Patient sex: F
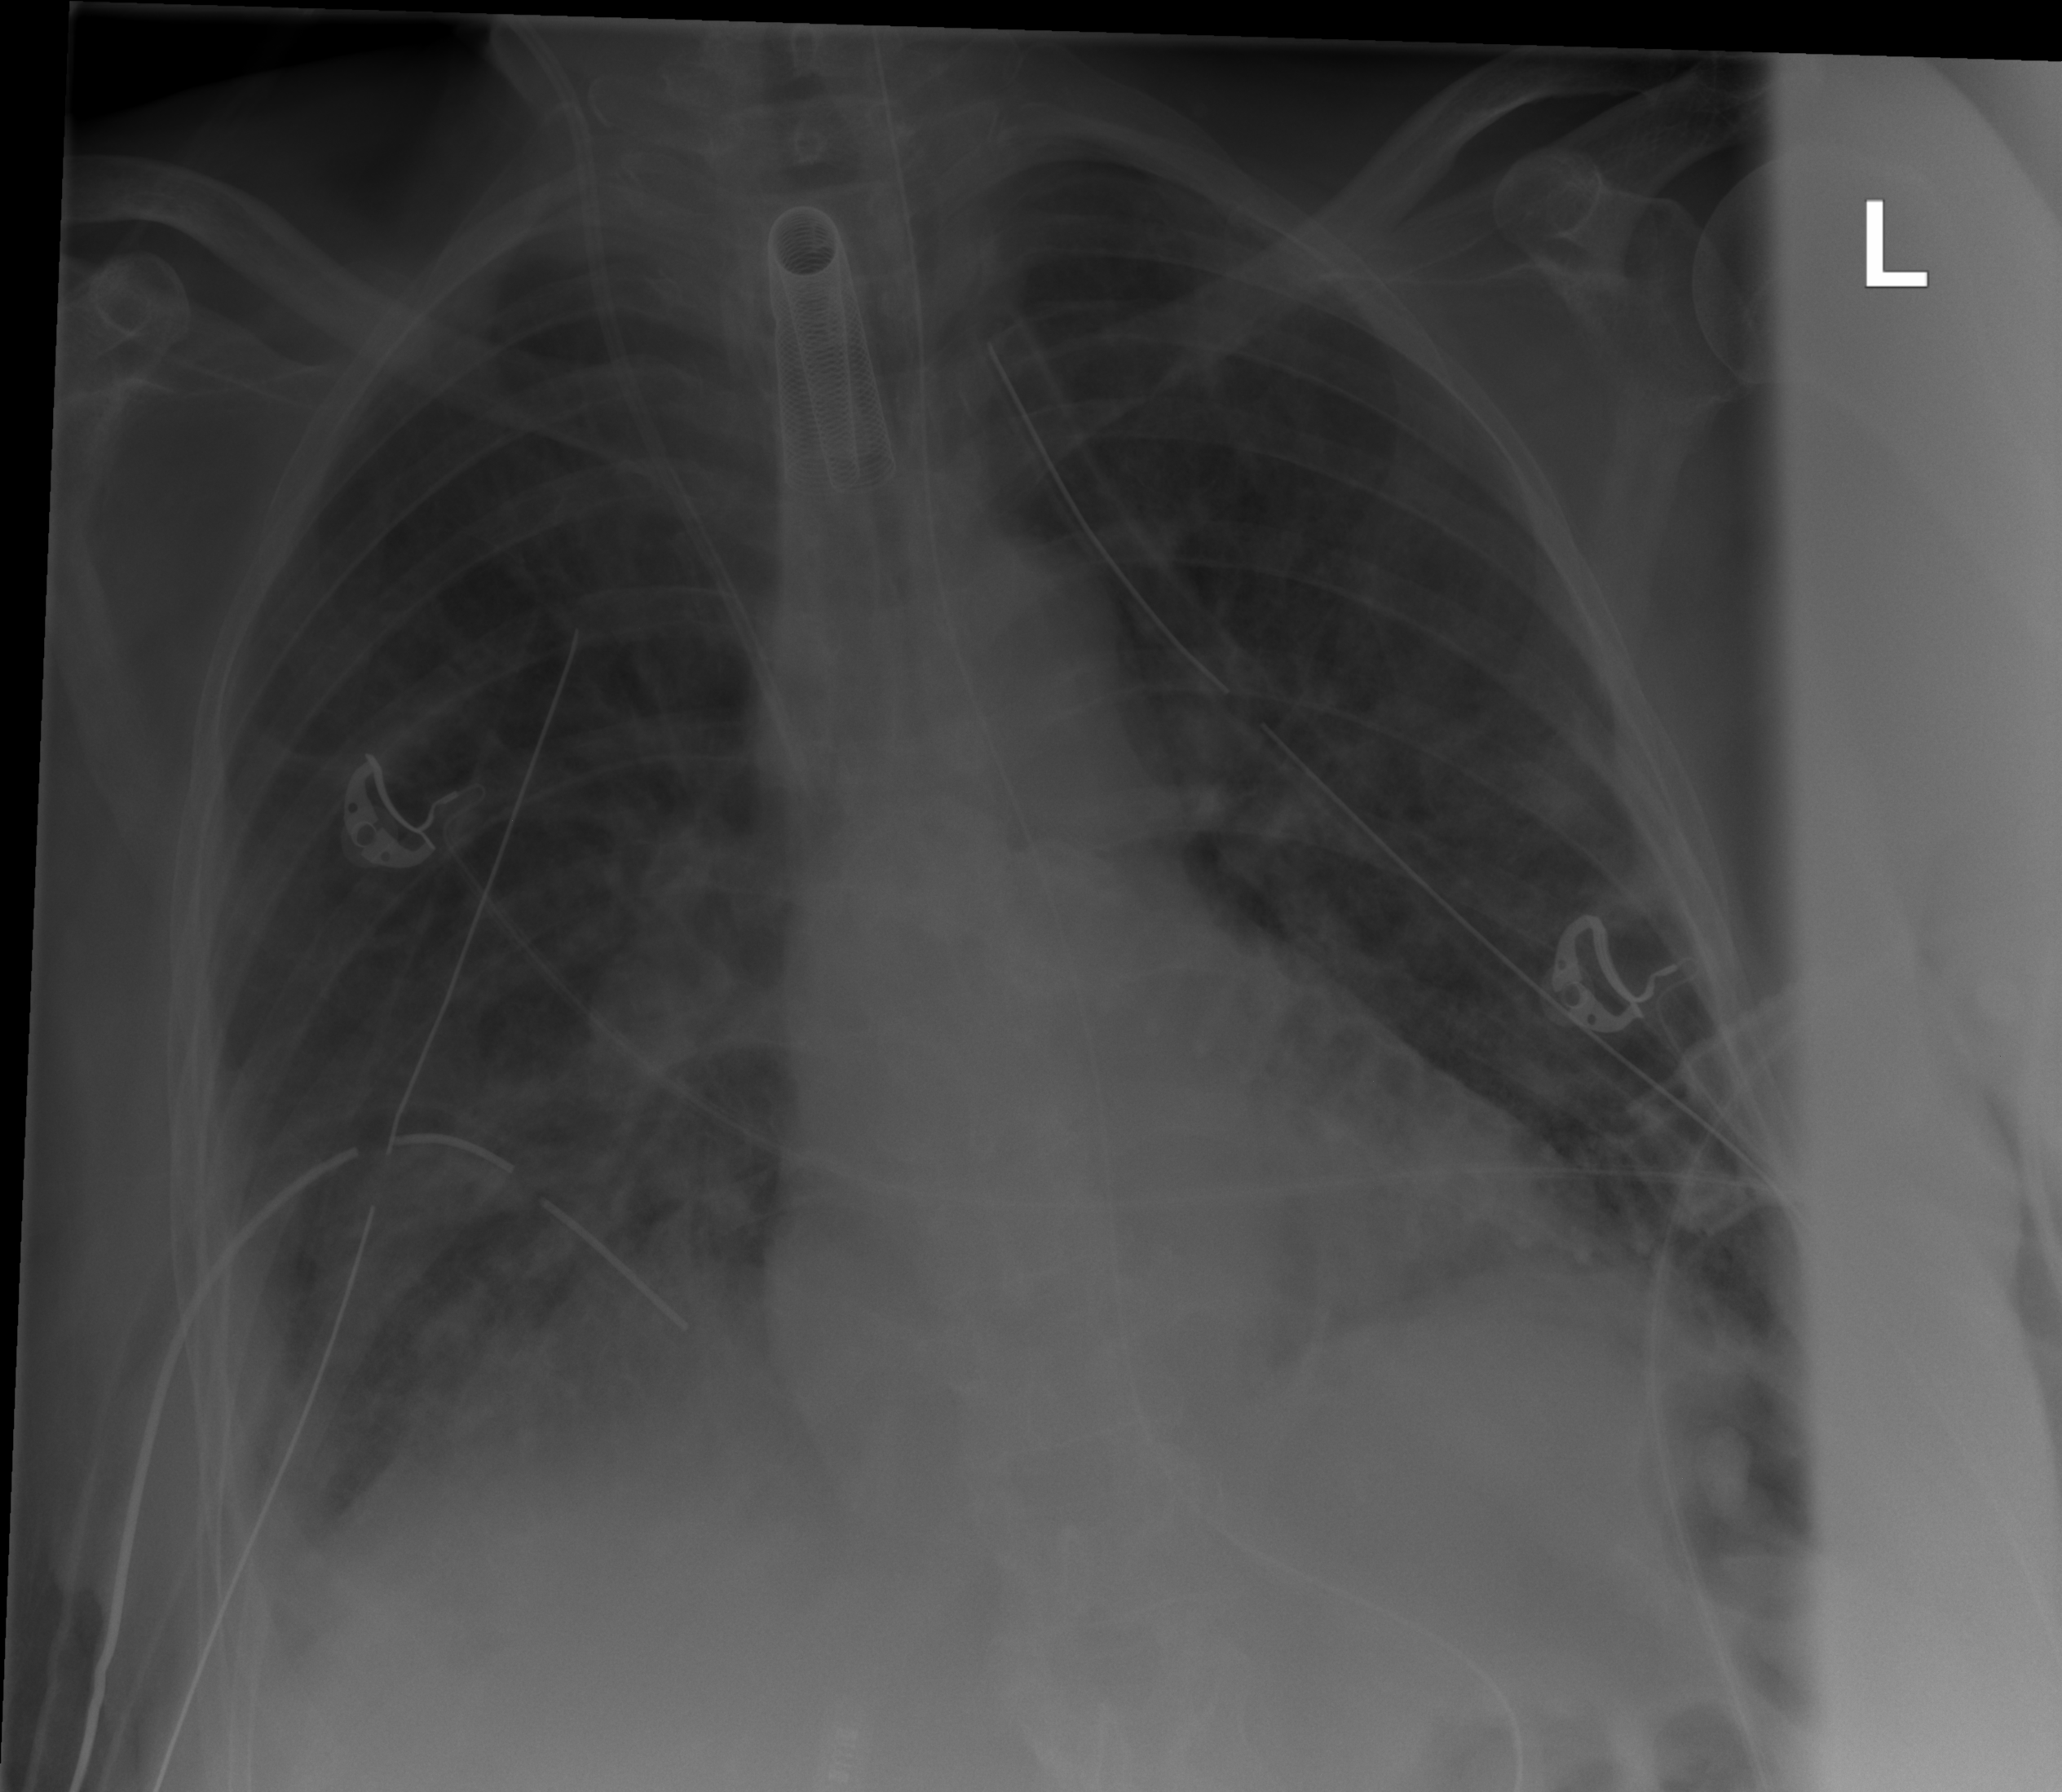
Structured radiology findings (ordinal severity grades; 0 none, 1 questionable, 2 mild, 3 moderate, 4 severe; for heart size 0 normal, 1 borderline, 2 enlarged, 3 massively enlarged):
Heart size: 0
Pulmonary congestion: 3
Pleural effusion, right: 2
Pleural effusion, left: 2
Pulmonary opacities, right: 3
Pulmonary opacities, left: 3
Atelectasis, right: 2
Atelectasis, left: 2